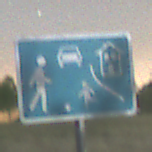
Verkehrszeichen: BeginnVerkehrsberuhigterBereich
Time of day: Night
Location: Outdoor (Nature)
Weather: Clear
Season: NotSpecified
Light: Natural